Question: I am analyzing an electronic survey I made using Google Forms and I have the following problem.
One of the questions can take multiple answers in the form of Checkboxes as shown in the picture below. The question is in Greek so I have added some Choice1, Choice2, Choice3 etc next to each answer in order to facilitate my question.

In my data when someone chose lets say Choice1 and Choice2,
I will have an answer which is the concatenation of the strings he checked seperated with commas.
In this case it would be:
> Choice1, Choice2
If someone else checked Choice1, Choice2 and Choice4
his answer in my data would be:
> Choice1, Choice2, Choice4
The problem is SPSS has no way of seperating the substrings (seperated by commas) and understanding which Choices each case has in common. Or maybe there is a way but I don't know it :)
When I, for example, do a simple frequency analysis for this question it produces a table that perceives
> Choice1, Choice2
as a completely different case from
> Choice1, Choice2, Choice4
Ideally I would like to somehow tell SPSS to count the frequency of each unique Choice (Choice1, Choice2, Choice3 etc etc) rather than each unique combination of those Choices.
Is that possible? And if it is can you point me to the documentation I need to study to make it happen?
Thx a lot!
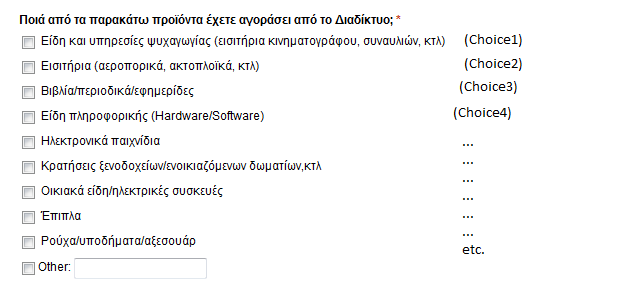
Answer: Imagine you are working with the following data, which is a CSV file you have downloaded from your online form. Copy and paste the text below and save it to a text file named "CourseInterestSurvey.CSV".
'''
Timestamp,Which courses are you interested in?,What software do you use?
12/28/2012 11:57:56,"Research Methods, Data Visualization","Gnumeric, SPSS, R"
12/28/2012 11:58:09,Data Visualization,"SPSS, Stata, R"
12/28/2012 11:59:09,"Research Dissemination, Graphic Design",Adobe InDesign
12/28/2012 11:59:27,"Data Analysis, Data Visualization, Graphic Design","Excel, OpenOffice.org/Libre Office, Stata"
12/28/2012 11:59:44,Data Visualization,"R, Adobe Illustrator"
'''
Read it into SPSS using the following syntax:
'''
GET DATA
/TYPE=TXT
/FILE="path o\CourseInterestSurvey.CSV"
/DELCASE=LINE
/DELIMITERS=","
/QUALIFIER='"'
/ARRANGEMENT=DELIMITED
/FIRSTCASE=2
/IMPORTCASE=ALL
/VARIABLES=
Timestamp A19
CourseInterest A49
Software A41.
CACHE.
EXECUTE.
DATASET NAME DataSet2 WINDOW=FRONT.
LIST.
'''
It currently looks like the image below--three columns (one timestamp, and two with the data we want):

Working with some syntax from <URL>, we can split the cells up as follows:
'''
* We know the string does not excede 50 characters.
* We got that information while we were reading our data in.
STRING #temp(a50).
* We're going to work on the "CourseInterest" variable.
COMPUTE #temp=CourseInterest.
* We're going to create 3 new variables with the prefix "CourseInterest".
* You should modify this according to the actual number of options your data has
* and the maximum length of one of the strings in your data.
VECTOR CourseInterest(3, a25).
* Here's where the actual variable creation takes place.
LOOP #i = 1 TO 3.
. COMPUTE #index=index(#temp,",").
. DO IF #index GT 0.
. COMPUTE CourseInterest(#i)=LTRIM(substr(#temp,1, #index-1)).
. COMPUTE #temp=substr(#temp, #index+1).
. ELSE.
. COMPUTE CourseInterest(#i)=LTRIM(#temp).
. COMPUTE #temp=''.
. END IF.
END LOOP IF #index EQ 0.
LIST.
'''
The result:

This only addresses one column at a time, and I'm not familiar enough to modify it to work over multiple columns. However, if you were to switch over to R, I already have some <URL> to help deal with exactly these kinds of situations.